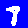
Digit: 8